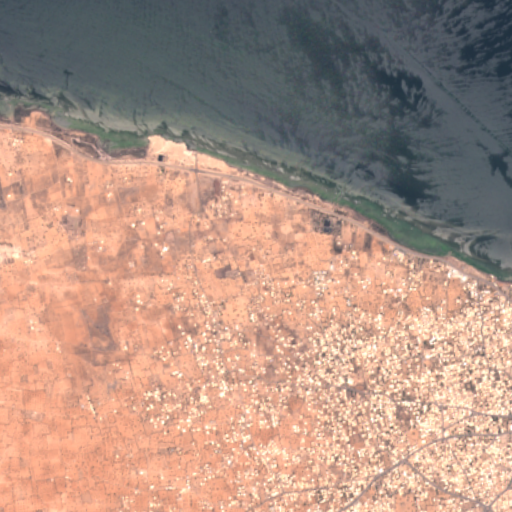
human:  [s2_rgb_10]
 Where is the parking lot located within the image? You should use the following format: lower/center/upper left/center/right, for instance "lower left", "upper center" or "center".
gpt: The parking lot is located in the center right of the image.
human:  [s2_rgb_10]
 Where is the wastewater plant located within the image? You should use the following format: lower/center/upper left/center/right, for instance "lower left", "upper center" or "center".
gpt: The wastewater plant is located in the center right of the image.
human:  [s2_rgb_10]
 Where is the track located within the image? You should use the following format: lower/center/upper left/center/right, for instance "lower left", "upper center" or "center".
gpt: There is no track in the image.